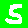
Digit: 5